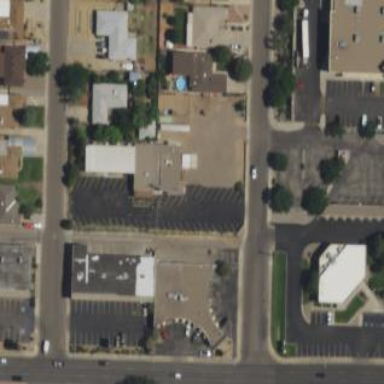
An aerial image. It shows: Sidewalk.